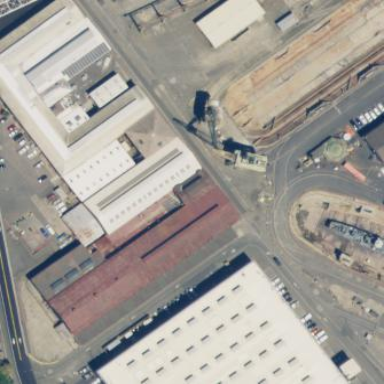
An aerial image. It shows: Industrial building.